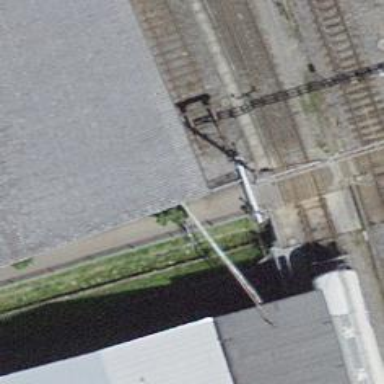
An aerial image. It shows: Railway buffer stop.